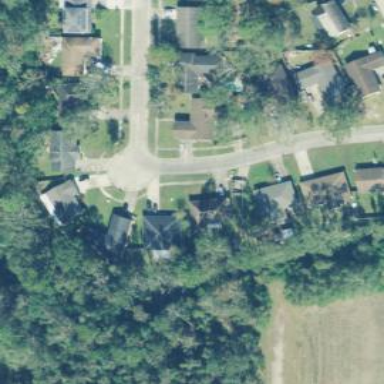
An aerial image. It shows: Residential road.